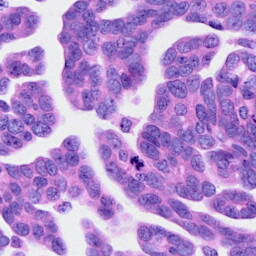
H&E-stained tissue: Ovarian